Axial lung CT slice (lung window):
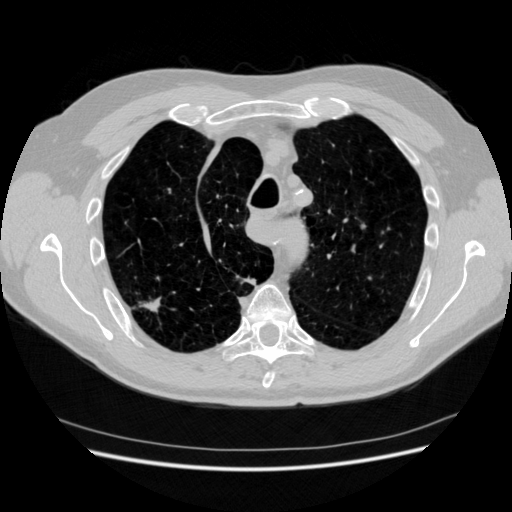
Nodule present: yes
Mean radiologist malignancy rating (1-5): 4.75